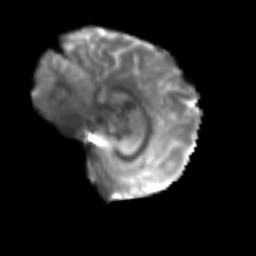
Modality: T2w
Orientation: sagittal
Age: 58
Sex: male
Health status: ill
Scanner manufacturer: siemens
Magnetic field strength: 3 T
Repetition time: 8.7 s
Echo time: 0.11 s